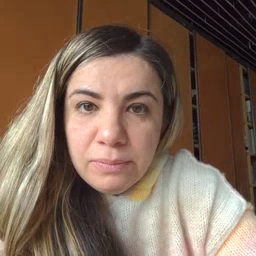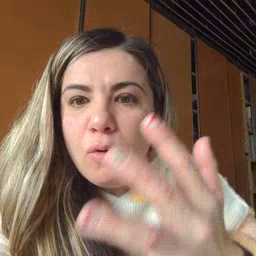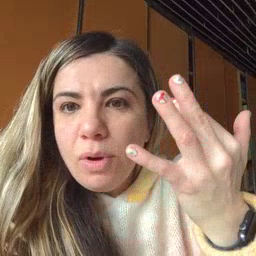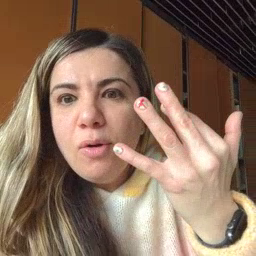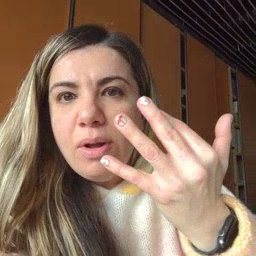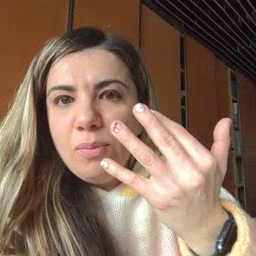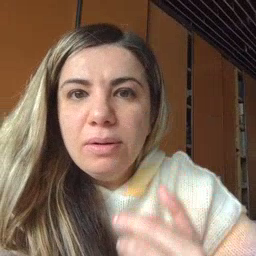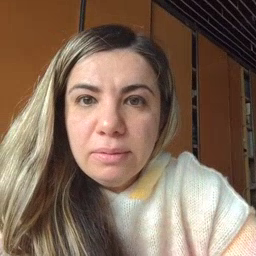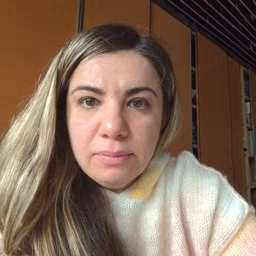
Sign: wait